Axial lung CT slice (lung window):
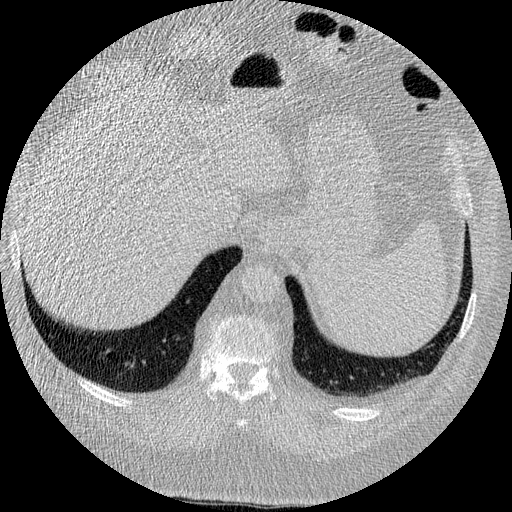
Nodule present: no